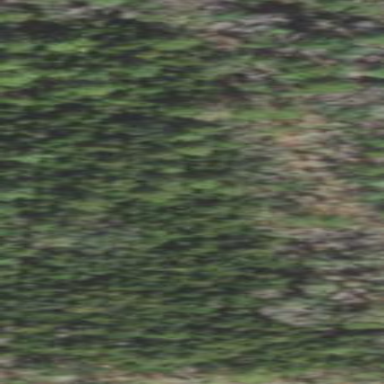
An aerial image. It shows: Forest area predominantly covered with needle-leaved trees.